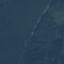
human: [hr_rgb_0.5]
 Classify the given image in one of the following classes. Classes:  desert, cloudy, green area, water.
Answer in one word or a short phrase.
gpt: green area